Question: I have a sound function I am trying to break up into sines/cosines. So I resorted to Fast Fourier Transformation. By using the 'fft(y,inverse=FALSE)' function I was able to convert the time domain of the sound into the frequency doman. The output is complex. I read that in order to convert this output which is in imaginary form and weed out the necessary information, which are the amplitude and the phase of 'A(v)cos(2*pi*v+P)', one must use the 'abs()' of the output to get the amplitude; however I am having difficulty finding the R function that gets us the phase. In MATLAB, the 'angle()' function returns the phases of the FFT. What is the respective function in R to find the phase??
Thank you for the suggestions guys; still expericieng an issue. I am running FFT on a simple function to test to see if it works. My function is 'y=cos(2*pi*(seq(0,10,by=.01)*(1/5)+7.5)'.
So the frequency is 1/5 with a phase shift of 7.5.
'''
y=cos(2*pi*(seq(0,10,by=.01)*(1/5)+7.5)
fty=(y,inverse=F)
plot(abs(fty),xlim=c(0,10),type="l")
angle=atan2(Im(fty), Re(fty))
> angle[3]
[1] 1.222766
'''
When I plot the series, the amplitude is peaking at a frequency value of 3 and the angle function (which should give me my phase at the frequency at which amplitude peaks at) is giving me a phase of 1.2. What am I doing wrong?

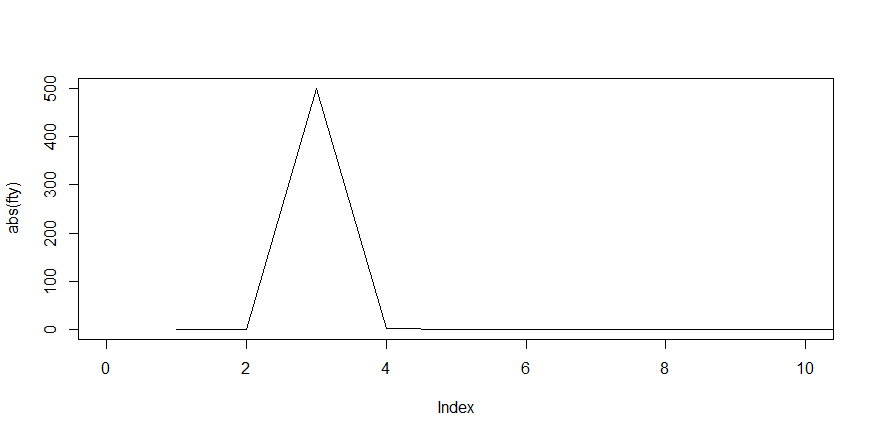
Answer: You might find that the 'atan2' function does what you want. You would give it the imaginary and real parts of the value, since the prototype is 'atan2(y, x)'. So you could do:
'''
angle = atan2(Im(value), Re(value));
'''